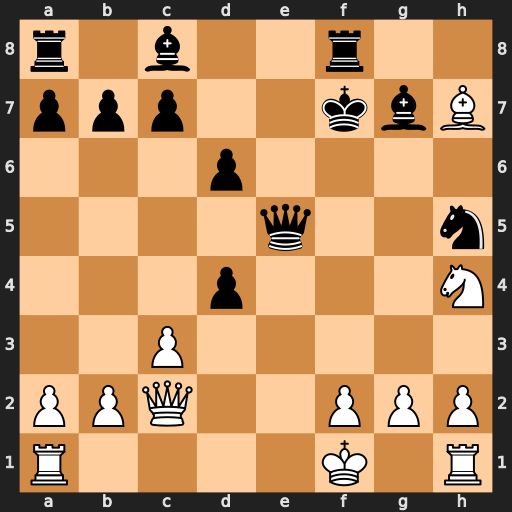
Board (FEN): r1b2r2/ppp2kbB/3p4/4q2n/3p3N/2P5/PPQ2PPP/R4K1R
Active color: w
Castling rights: -
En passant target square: -
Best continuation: Qg6+ Ke7 Re1 Be6 Rxe5